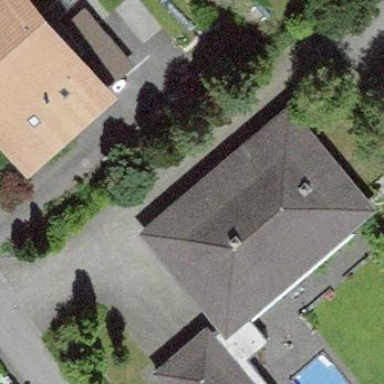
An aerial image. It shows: Residential building.